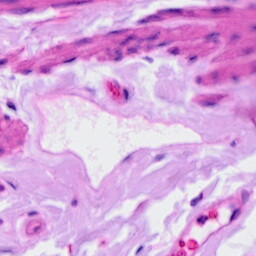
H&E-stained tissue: Ovarian